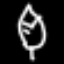
Label: leaf